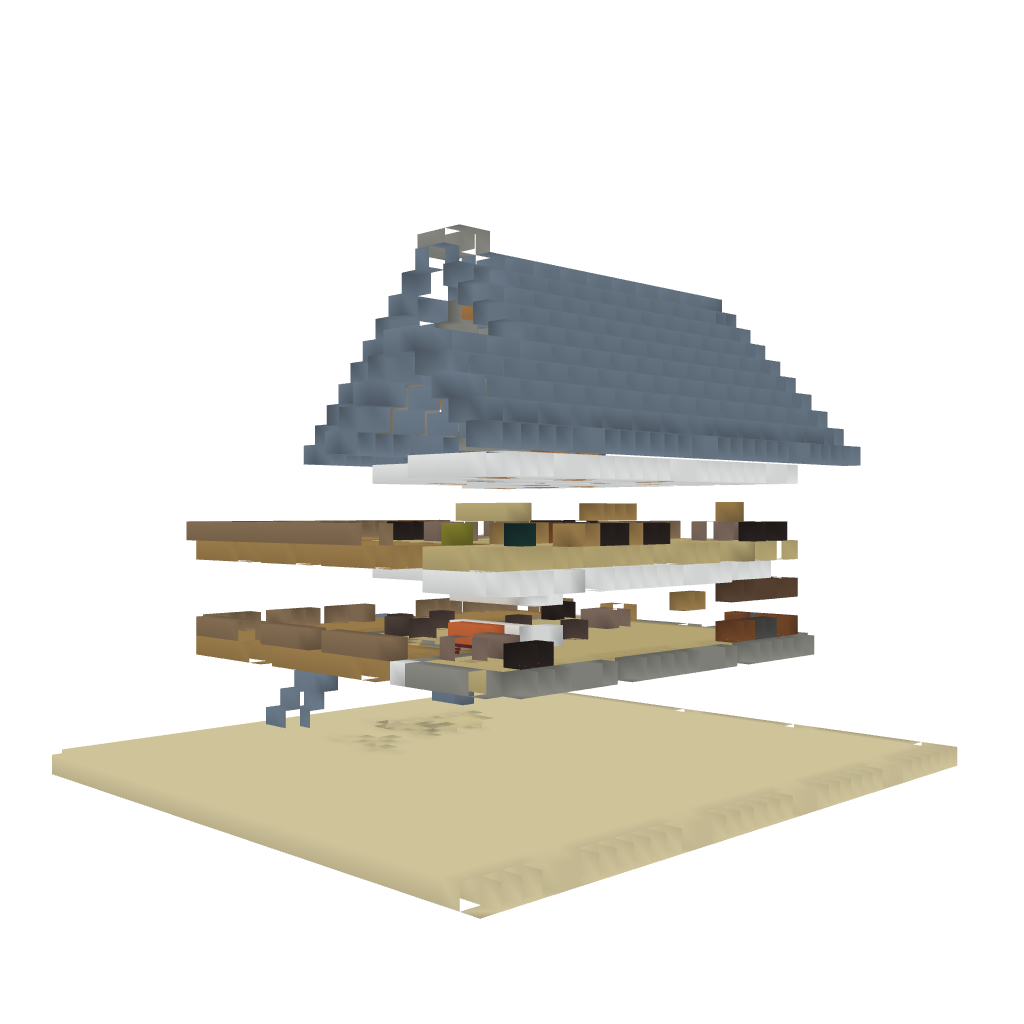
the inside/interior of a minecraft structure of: Beach House